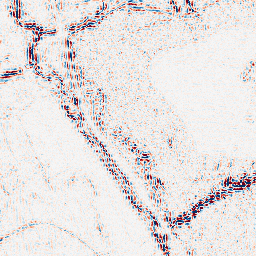
Category: wavelet
Decomposition family: wavelet_dwt
Decomposition parameters: wavelet: sym4
level: 2
Upsampling method: quartic
Upsampling parameters: scale: 4
Upsampling scale: 4